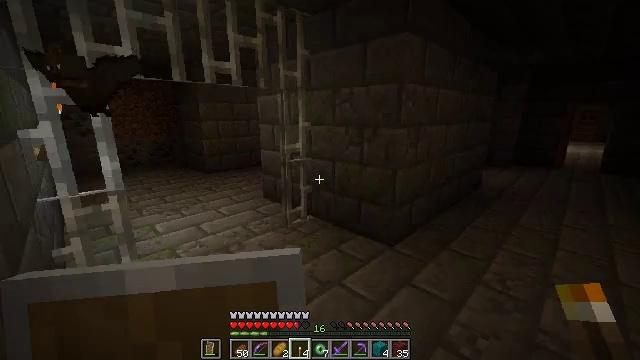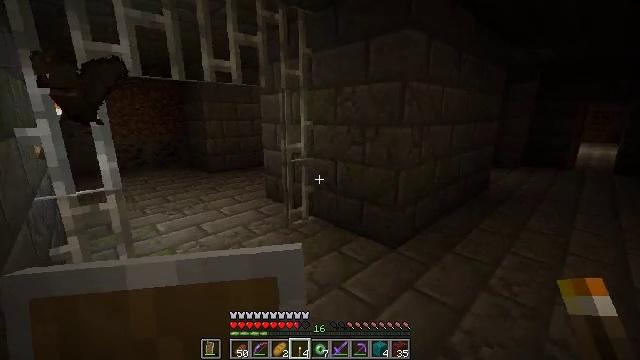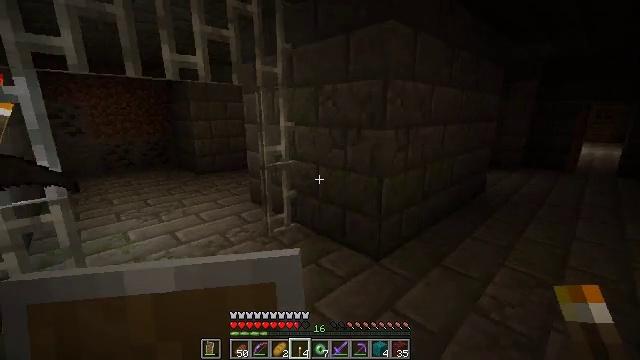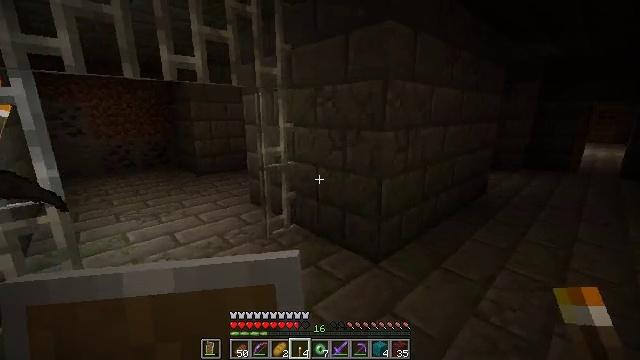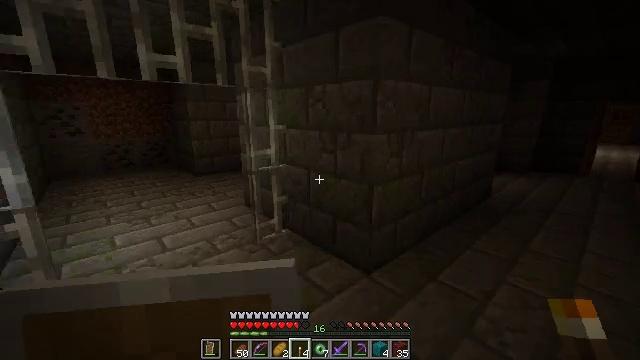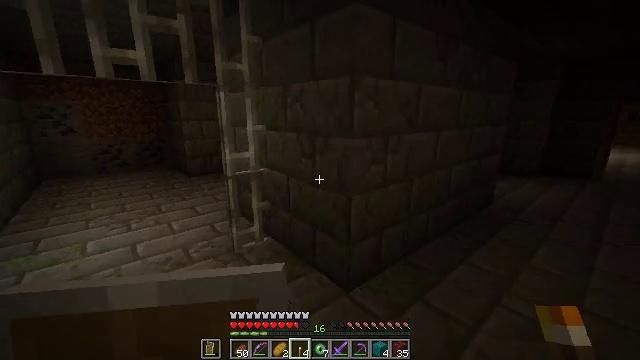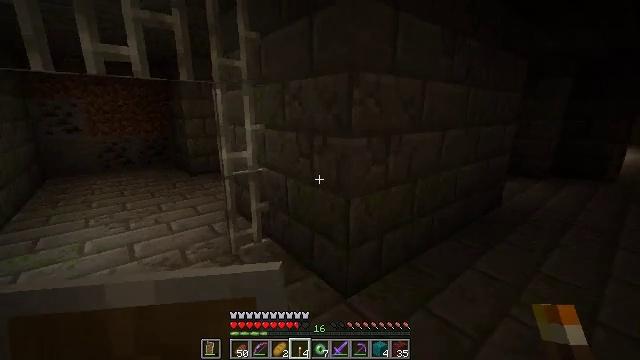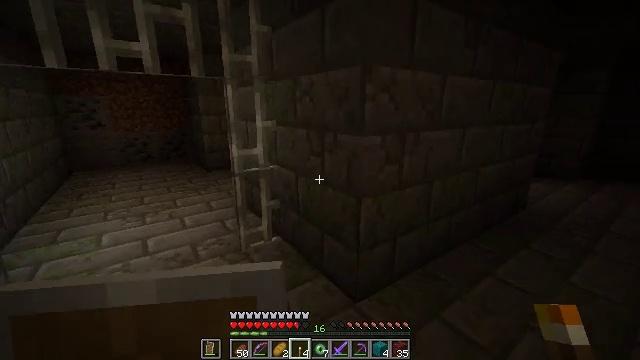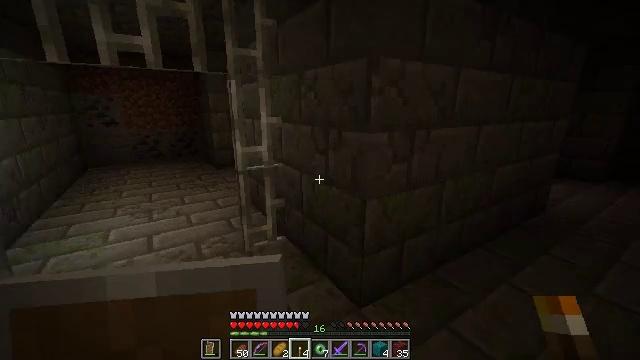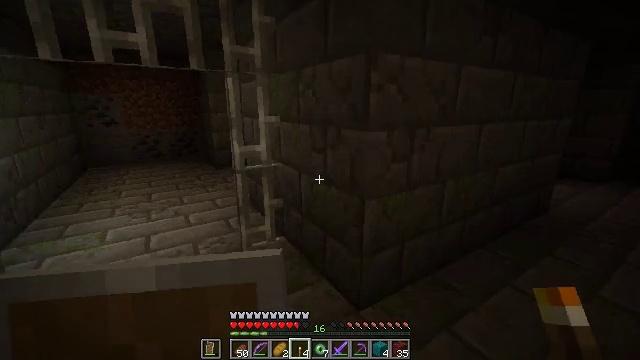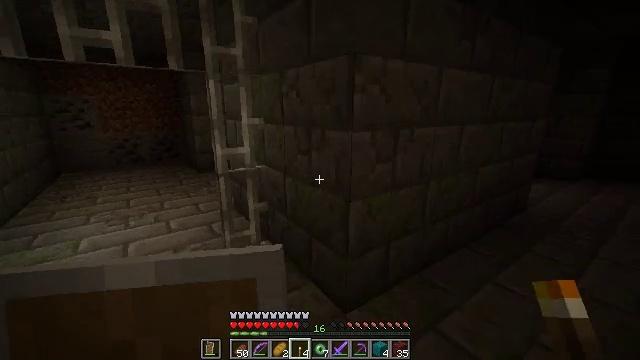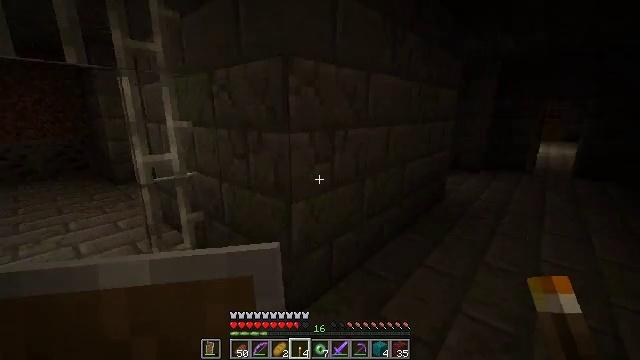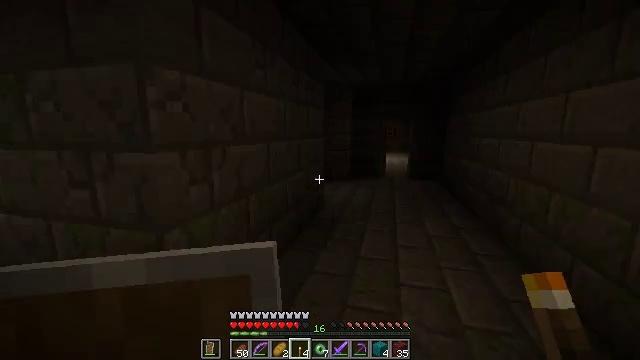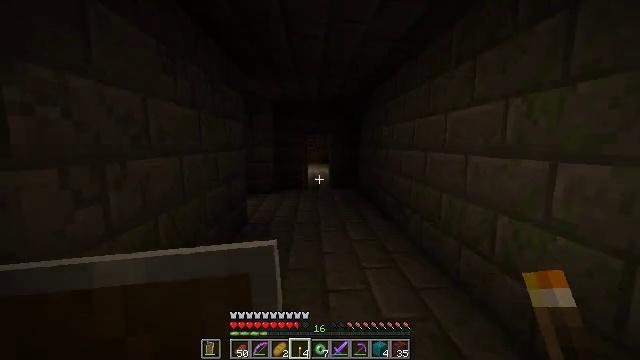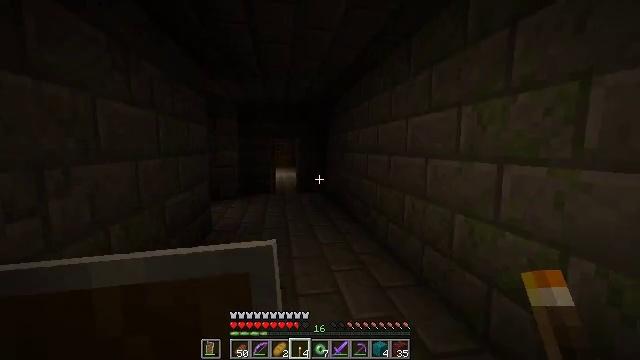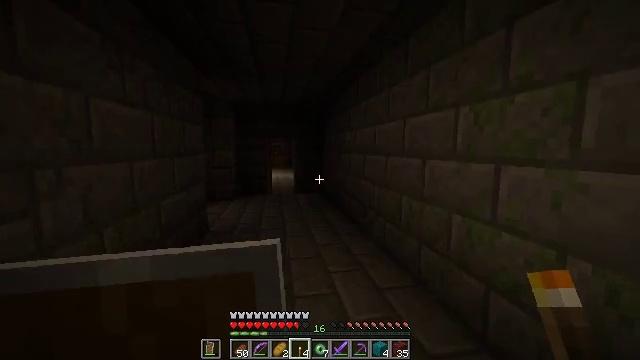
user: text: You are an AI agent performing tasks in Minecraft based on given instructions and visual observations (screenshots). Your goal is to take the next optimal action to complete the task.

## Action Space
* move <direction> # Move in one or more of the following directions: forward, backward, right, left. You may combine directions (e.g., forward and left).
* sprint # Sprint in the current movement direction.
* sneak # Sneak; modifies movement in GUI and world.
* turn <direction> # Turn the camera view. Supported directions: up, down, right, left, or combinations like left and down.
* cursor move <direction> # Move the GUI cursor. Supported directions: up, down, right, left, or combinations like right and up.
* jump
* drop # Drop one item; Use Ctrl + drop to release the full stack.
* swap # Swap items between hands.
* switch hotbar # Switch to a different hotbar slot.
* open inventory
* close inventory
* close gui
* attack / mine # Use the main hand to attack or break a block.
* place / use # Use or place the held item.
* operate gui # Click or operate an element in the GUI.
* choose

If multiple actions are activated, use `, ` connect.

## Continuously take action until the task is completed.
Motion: motion action
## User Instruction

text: Smash the iron door for recycling.
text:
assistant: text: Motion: move forward and move right, turn left
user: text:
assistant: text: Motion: move forward and move right
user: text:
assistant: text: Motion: move forward and move right
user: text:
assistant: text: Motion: move forward and move right, turn left
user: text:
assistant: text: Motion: move forward and move right, turn left
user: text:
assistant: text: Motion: move forward, turn left
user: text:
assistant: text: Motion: turn left
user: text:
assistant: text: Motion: turn left
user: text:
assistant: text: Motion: no_op
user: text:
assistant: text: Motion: turn right
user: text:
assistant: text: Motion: turn right
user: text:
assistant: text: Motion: turn right and up
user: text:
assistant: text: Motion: turn right and up
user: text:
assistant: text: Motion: turn right
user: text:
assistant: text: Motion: move forward
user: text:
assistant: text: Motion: move forward
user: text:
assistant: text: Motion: move forward
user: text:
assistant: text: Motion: no_op
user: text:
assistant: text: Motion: move forward
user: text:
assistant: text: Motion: move forward, turn left
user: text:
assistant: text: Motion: move forward, turn left
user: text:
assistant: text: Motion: move forward, turn left
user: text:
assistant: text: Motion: move forward, turn left
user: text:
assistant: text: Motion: move forward
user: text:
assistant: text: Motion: move forward, turn left
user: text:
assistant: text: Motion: move forward
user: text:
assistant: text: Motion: move forward
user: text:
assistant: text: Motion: move forward
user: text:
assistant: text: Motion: move forward
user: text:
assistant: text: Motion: move forward